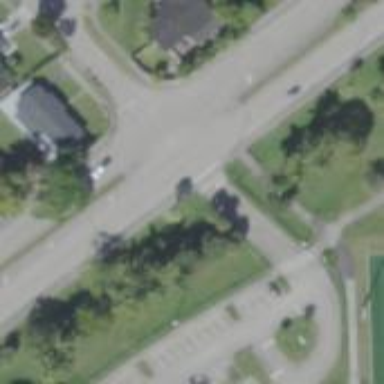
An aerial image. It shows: Footway along the road.